Field crop: maize
Growth stage: 2
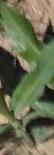
Species: maize